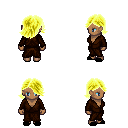
a pixel art fantasy rpg character, female body template, human, dark skin, brown robe, red pants, gold swoop hairstyle, black slippers, four views (front, back, left, right), 2x2 character sprite sheet, small pixel art, hard edges, no anti-aliasing